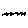
Label: zigzag